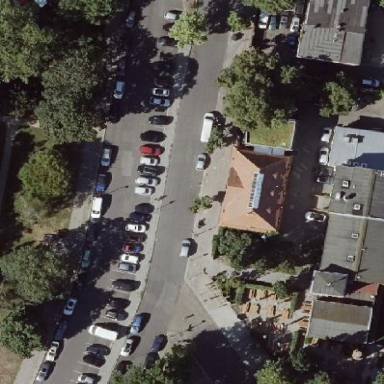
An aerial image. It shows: Street-side parking area.